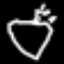
Label: diamond